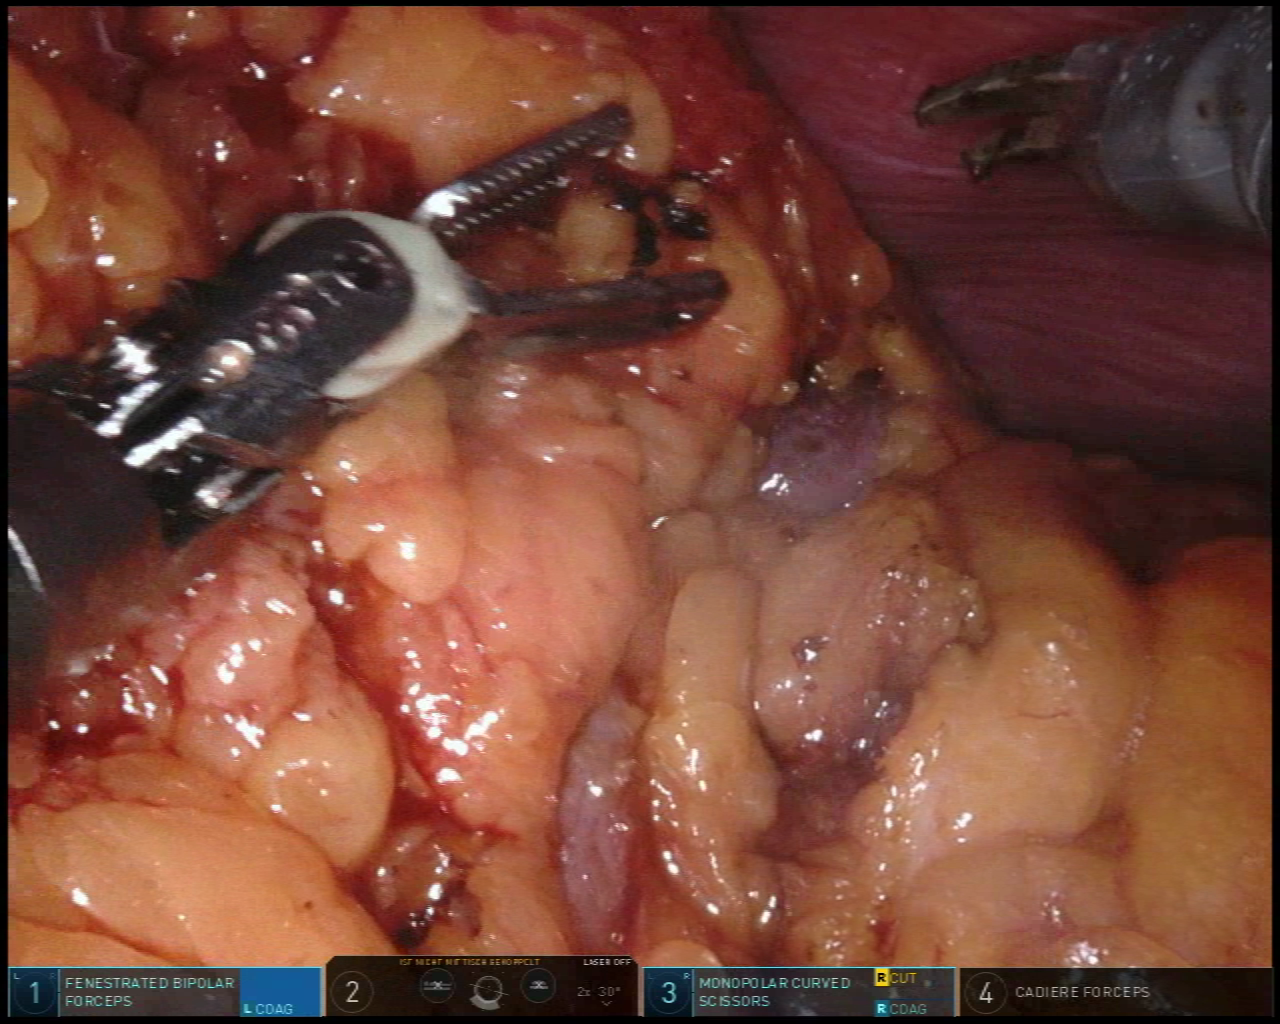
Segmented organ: stomach
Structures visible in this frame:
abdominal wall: yes
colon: no
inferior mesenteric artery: no
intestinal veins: no
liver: no
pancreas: no
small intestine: no
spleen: yes
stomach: yes
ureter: no
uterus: no
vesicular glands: no